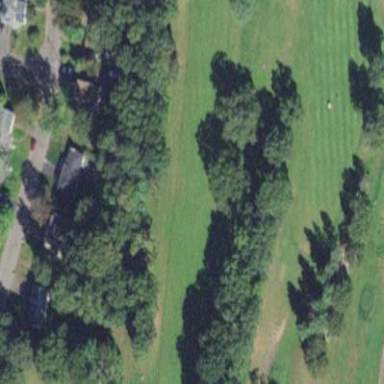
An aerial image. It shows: Golf fairway surrounded by grass.